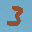
Label: 3